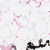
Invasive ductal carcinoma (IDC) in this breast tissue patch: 0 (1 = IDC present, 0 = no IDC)